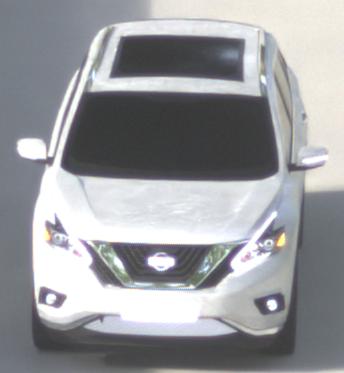
Make: Nissan
Model: Murano
Detailed model: Gen. 3 Z52
Model produced from: 2015
Doors: 5
Color: white
Road condition: dry road
Daytime: morning or afternoon
Contrast: low contrast